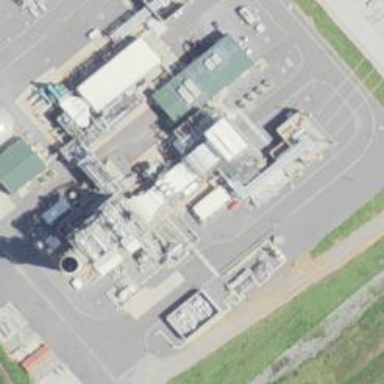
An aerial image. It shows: Gas turbine generator.